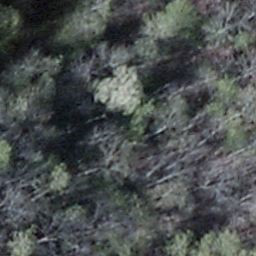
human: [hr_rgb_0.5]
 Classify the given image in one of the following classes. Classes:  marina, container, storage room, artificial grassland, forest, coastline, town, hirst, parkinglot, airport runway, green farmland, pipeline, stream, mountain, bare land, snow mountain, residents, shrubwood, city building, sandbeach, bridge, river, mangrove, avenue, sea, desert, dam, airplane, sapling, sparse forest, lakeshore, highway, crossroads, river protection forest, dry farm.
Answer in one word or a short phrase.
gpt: shrubwood